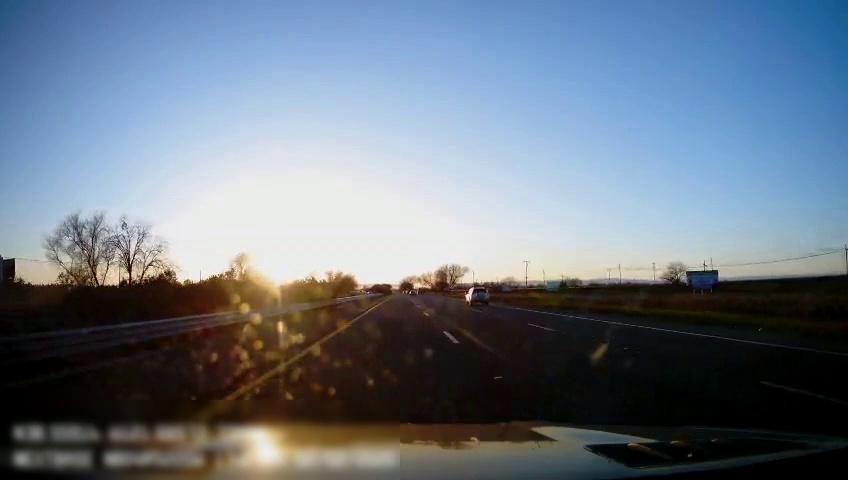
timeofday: Day
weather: Sunny
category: Drivable Space
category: Vehicles | SUV
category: Lanes | Alternate Lane
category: Lanes | Current Lane
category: Lanes | Current Lane
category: Lanes | Alternate Lane
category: Traffic | Signs
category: Traffic | Signs